Interaction volume radius: 5 \u00c5
Interaction volume height: 15 \u00c5
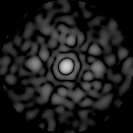
Disorder parameter: 0.8134